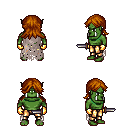
a pixel art fantasy rpg character, male body template, orc, green skin, gray tattered cape, gold greaves, brunette loose hair, gold gloves, dagger, four views (front, back, left, right), 2x2 character sprite sheet, small pixel art, hard edges, no anti-aliasing